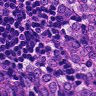
Metastatic tissue present: yes